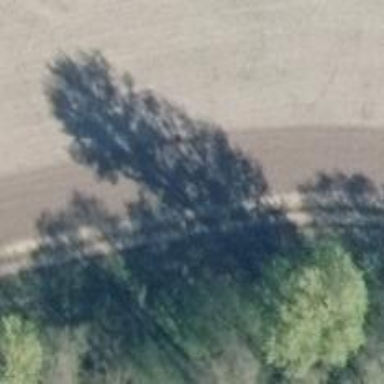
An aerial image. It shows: Compacted track road with grade3 tracktype.